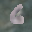
Label: 6